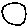
Label: circle